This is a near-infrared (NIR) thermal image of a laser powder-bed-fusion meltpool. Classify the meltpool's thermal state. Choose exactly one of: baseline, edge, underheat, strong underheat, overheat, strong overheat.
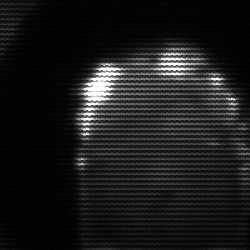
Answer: baseline